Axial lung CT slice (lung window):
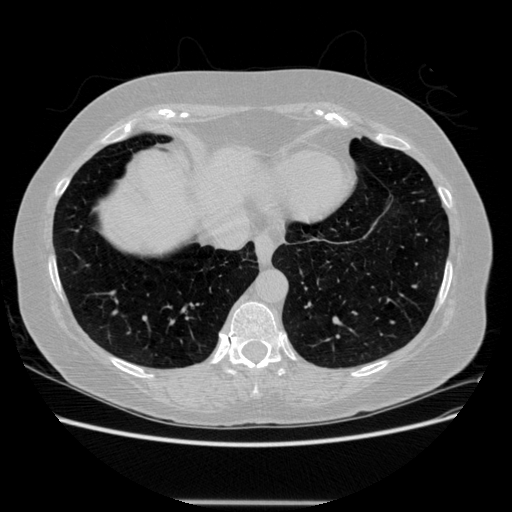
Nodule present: no